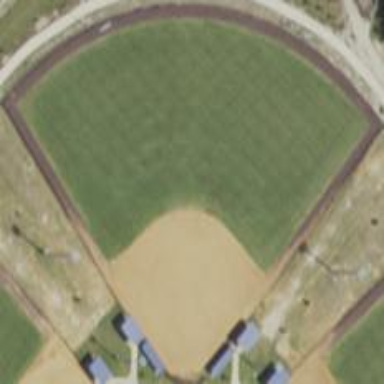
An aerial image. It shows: Baseball pitch for leisure and sports activities.